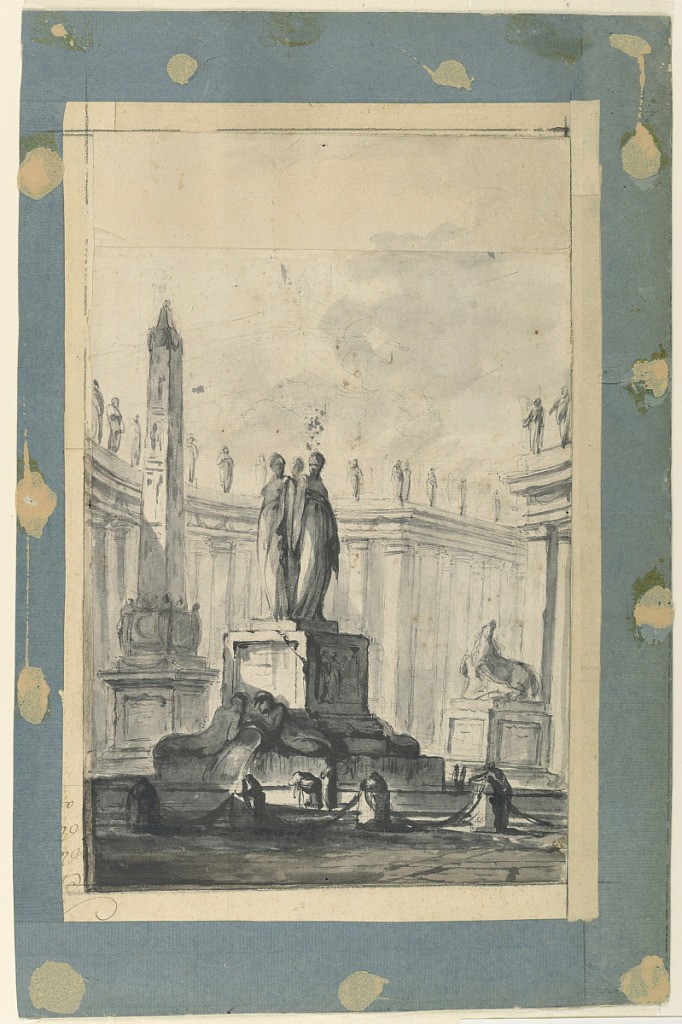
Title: Architectural Fantasy with Fountain and Obelisk
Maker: Louis-Joseph Le Lorrain, French, 1715–1759
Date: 1762
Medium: Black chalk, brush and gray wash on off-white laid paper
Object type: drawing
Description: A fountain, an obelisk, and a statue of a horse are shown against parts of a colonnade.  Enlarged at the bottom and at left by the artist who wrote his signature in one of th eparts surrounding the fountain. Strips of paper have been added to the top and bottom of the drawing.